Field crop: tomato
Growth stage: 1
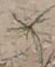
Species: cyperus